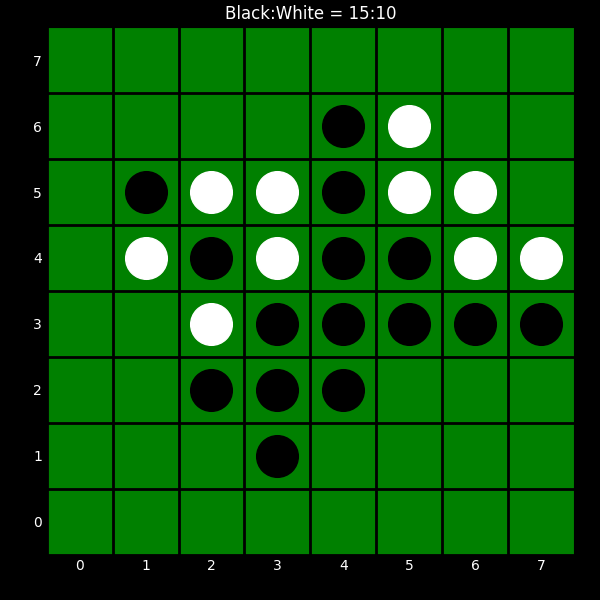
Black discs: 15
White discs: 10